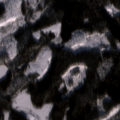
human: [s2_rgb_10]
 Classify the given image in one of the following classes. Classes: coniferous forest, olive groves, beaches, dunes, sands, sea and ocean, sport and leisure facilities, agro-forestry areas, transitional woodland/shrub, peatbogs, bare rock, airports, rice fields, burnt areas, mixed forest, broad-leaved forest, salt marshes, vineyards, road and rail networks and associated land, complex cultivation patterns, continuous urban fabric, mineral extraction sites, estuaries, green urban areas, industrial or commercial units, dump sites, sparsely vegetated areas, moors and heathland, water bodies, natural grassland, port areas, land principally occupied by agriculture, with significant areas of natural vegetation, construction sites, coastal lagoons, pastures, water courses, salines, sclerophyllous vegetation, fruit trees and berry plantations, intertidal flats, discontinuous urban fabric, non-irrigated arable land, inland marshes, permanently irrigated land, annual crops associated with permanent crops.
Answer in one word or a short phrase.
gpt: coniferous forest, mixed forest, transitional woodland/shrub, peatbogs